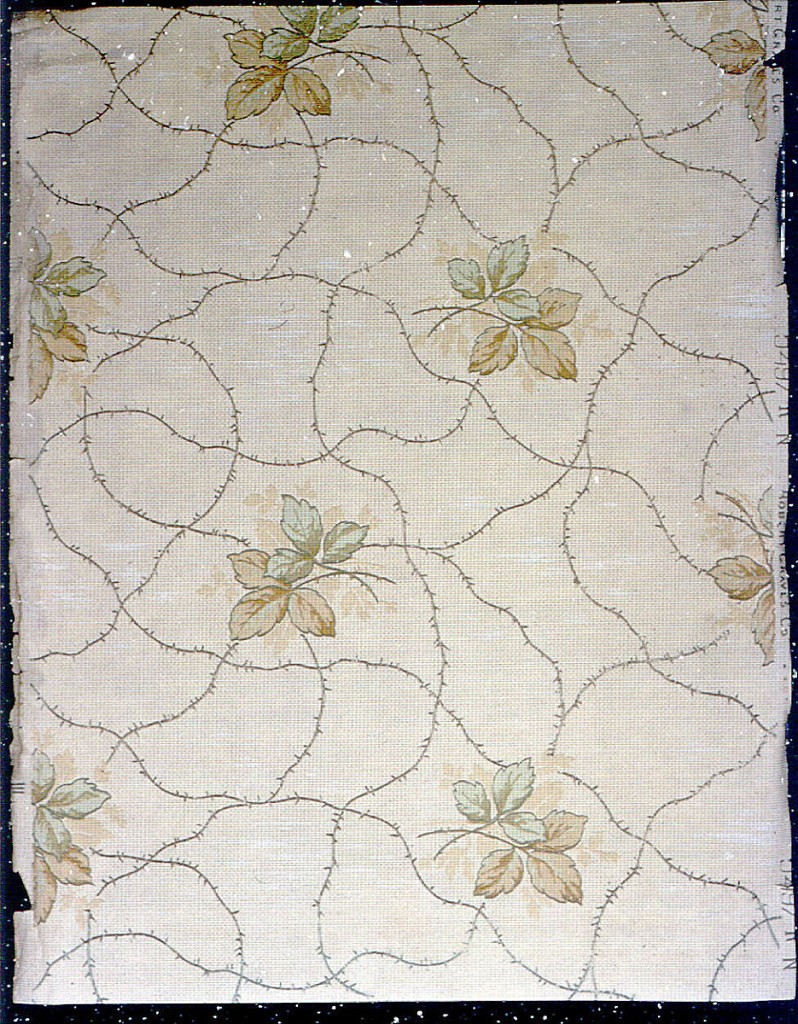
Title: Ceiling paper
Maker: Robert Graves Co., New York, New York
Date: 1907–1908
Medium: Machine-printed paper
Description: Clusters of leaves widely spaced, with random pattern of vines running across the background. Printed in green and brown on tan ground.